Current action and preconditions to check: trajectory_clear

Your task: For each precondition in the list above, predict whether it will hold at this action.

Consider the current scene as observed from the mobile robot's camera, and analyze the predicted future states of all dynamic agents (e.g., people, animals, vehicles, or any moving entities) within the NEXT SECOND.

IMPORTANT: Only answer "very likely" if you are absolutely certain—based on strong, clear evidence—that a dynamic agent will violate the precondition in the predicted future state. Do NOT answer "very likely" for unlikely, ambiguous, or low-probability risks.

Ask yourself for each precondition: Is there a high probability, with clear and convincing evidence, that the predicted future states of any dynamic agent will interfere with the predicted future state of the currently executing action within the NEXT SECOND, causing that precondition to fail?

Assess the risk level based on these predictions. Use "likely" or "very likely" if motions create a clear risk of interference.

Use "neutral" or "improbable" if agents are nearby but their predicted paths are clearly diverging or non-conflicting.

Failure Risk Categories: "very improbable", "improbable", "neutral", "likely", "very likely"

Answer Format: Output ONLY the probability_of_failure value from these categories: "very improbable", "improbable", "neutral", "likely", "very likely"

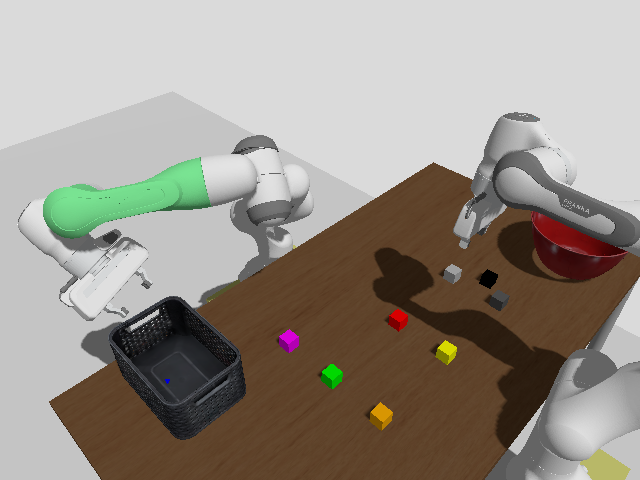

Answer: very improbable